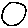
Label: circle